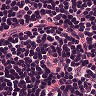
Metastatic tissue present: no